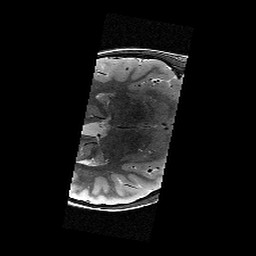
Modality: T2w
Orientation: axial
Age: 12
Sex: male
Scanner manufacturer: siemens
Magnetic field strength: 3 T
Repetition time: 8.46 s
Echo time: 0.067 s